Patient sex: M
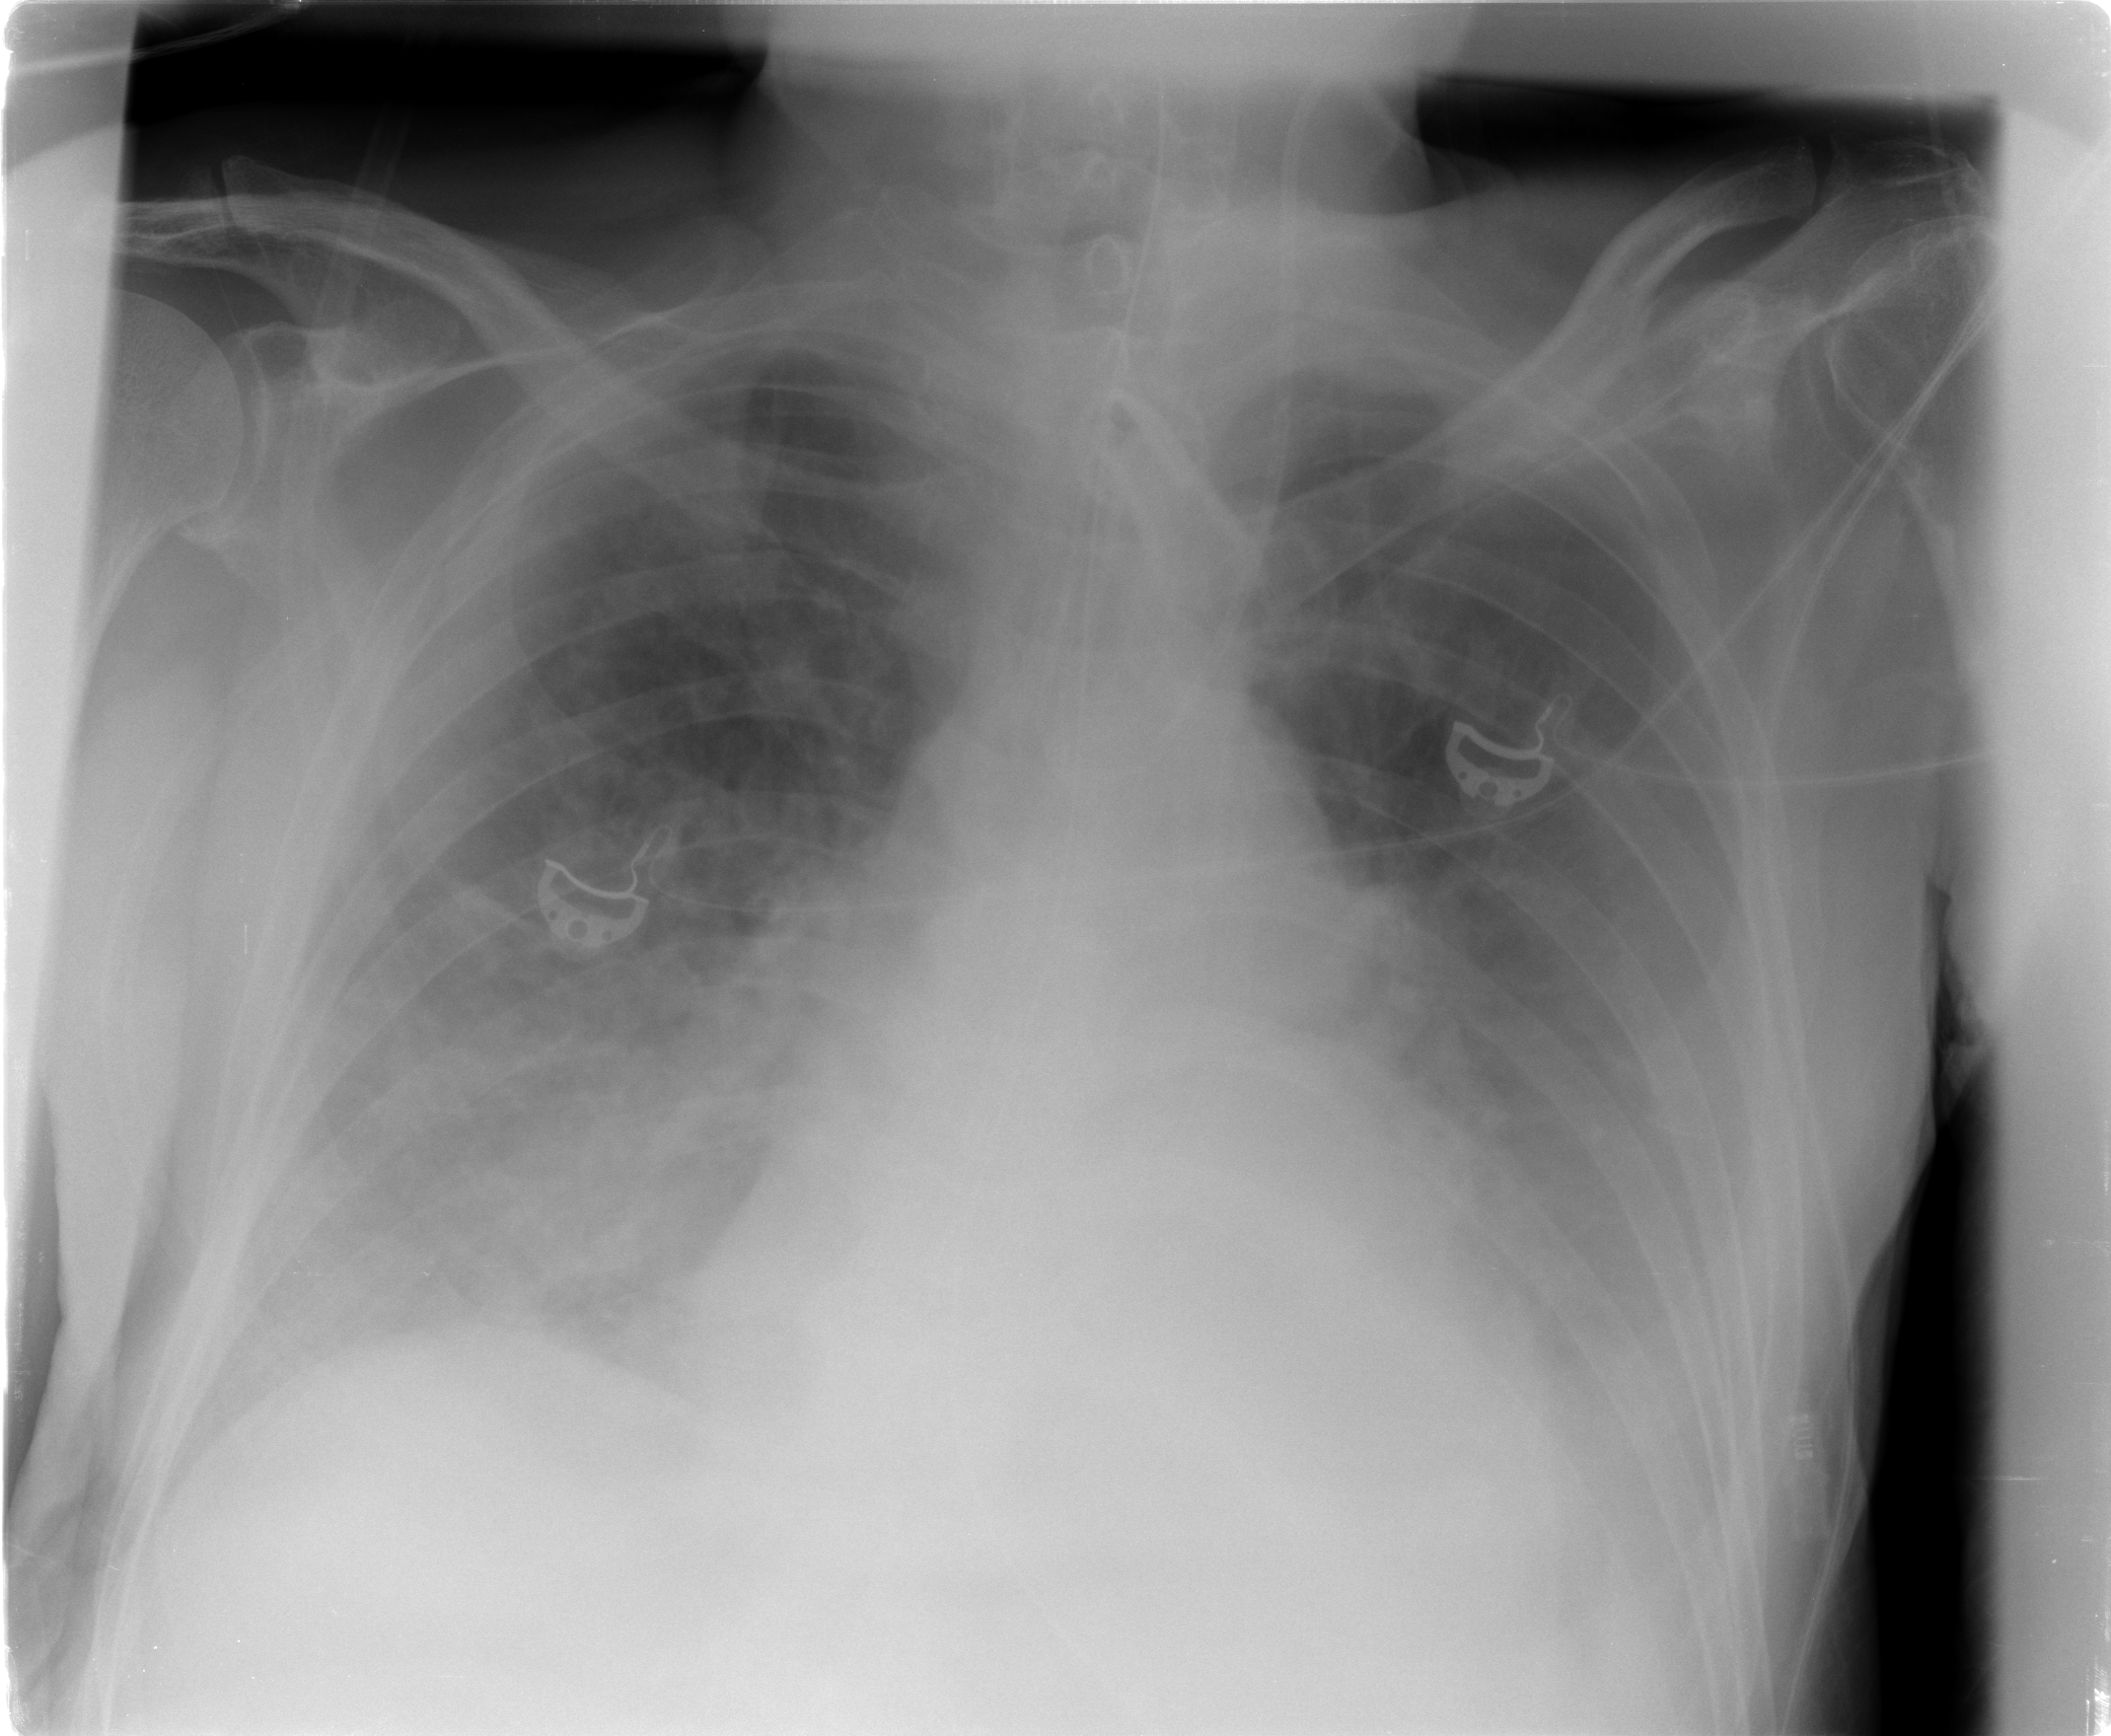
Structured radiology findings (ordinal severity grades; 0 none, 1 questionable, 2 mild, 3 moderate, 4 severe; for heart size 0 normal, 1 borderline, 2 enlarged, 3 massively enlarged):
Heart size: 0
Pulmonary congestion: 2
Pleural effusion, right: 3
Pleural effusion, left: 3
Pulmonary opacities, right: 3
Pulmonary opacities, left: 0
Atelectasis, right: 2
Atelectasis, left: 2